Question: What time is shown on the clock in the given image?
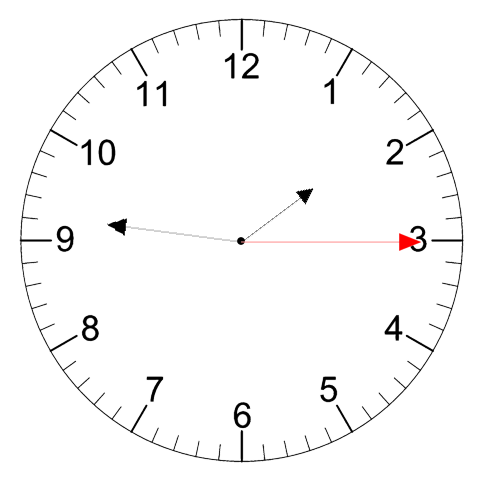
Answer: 01:46:15